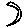
Label: moon